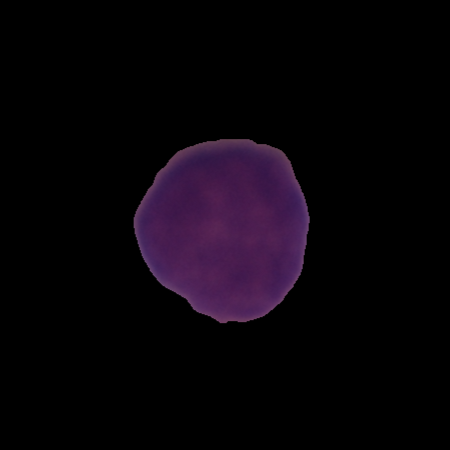
Label: healthy